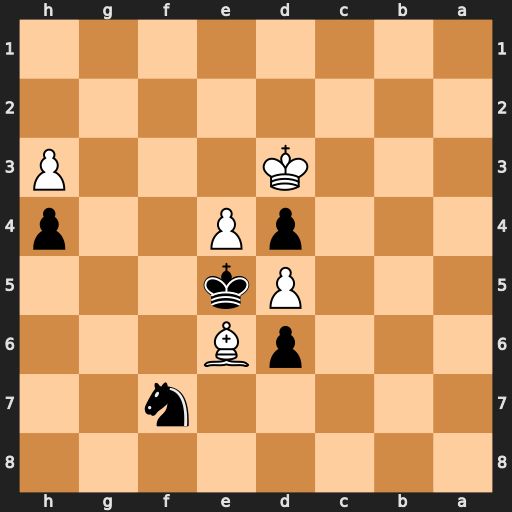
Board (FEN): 8/5n2/3pB3/3Pk3/3pP2p/3K3P/8/8
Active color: b
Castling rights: -
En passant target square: -
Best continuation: Nh6 Bd7 Ng8